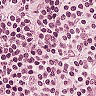
Metastatic tissue present: no